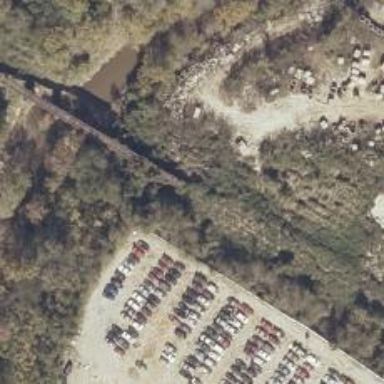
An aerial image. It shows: Disused railway bridge.